Field crop: maize
Growth stage: 2
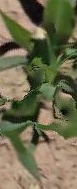
Species: maize